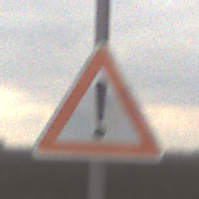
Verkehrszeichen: Gefahrenstelle
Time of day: MorningAfternoon
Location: Outdoor (Nature)
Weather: Overcast
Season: NotSpecified
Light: Natural